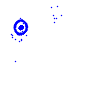
Particle: electron